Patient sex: F
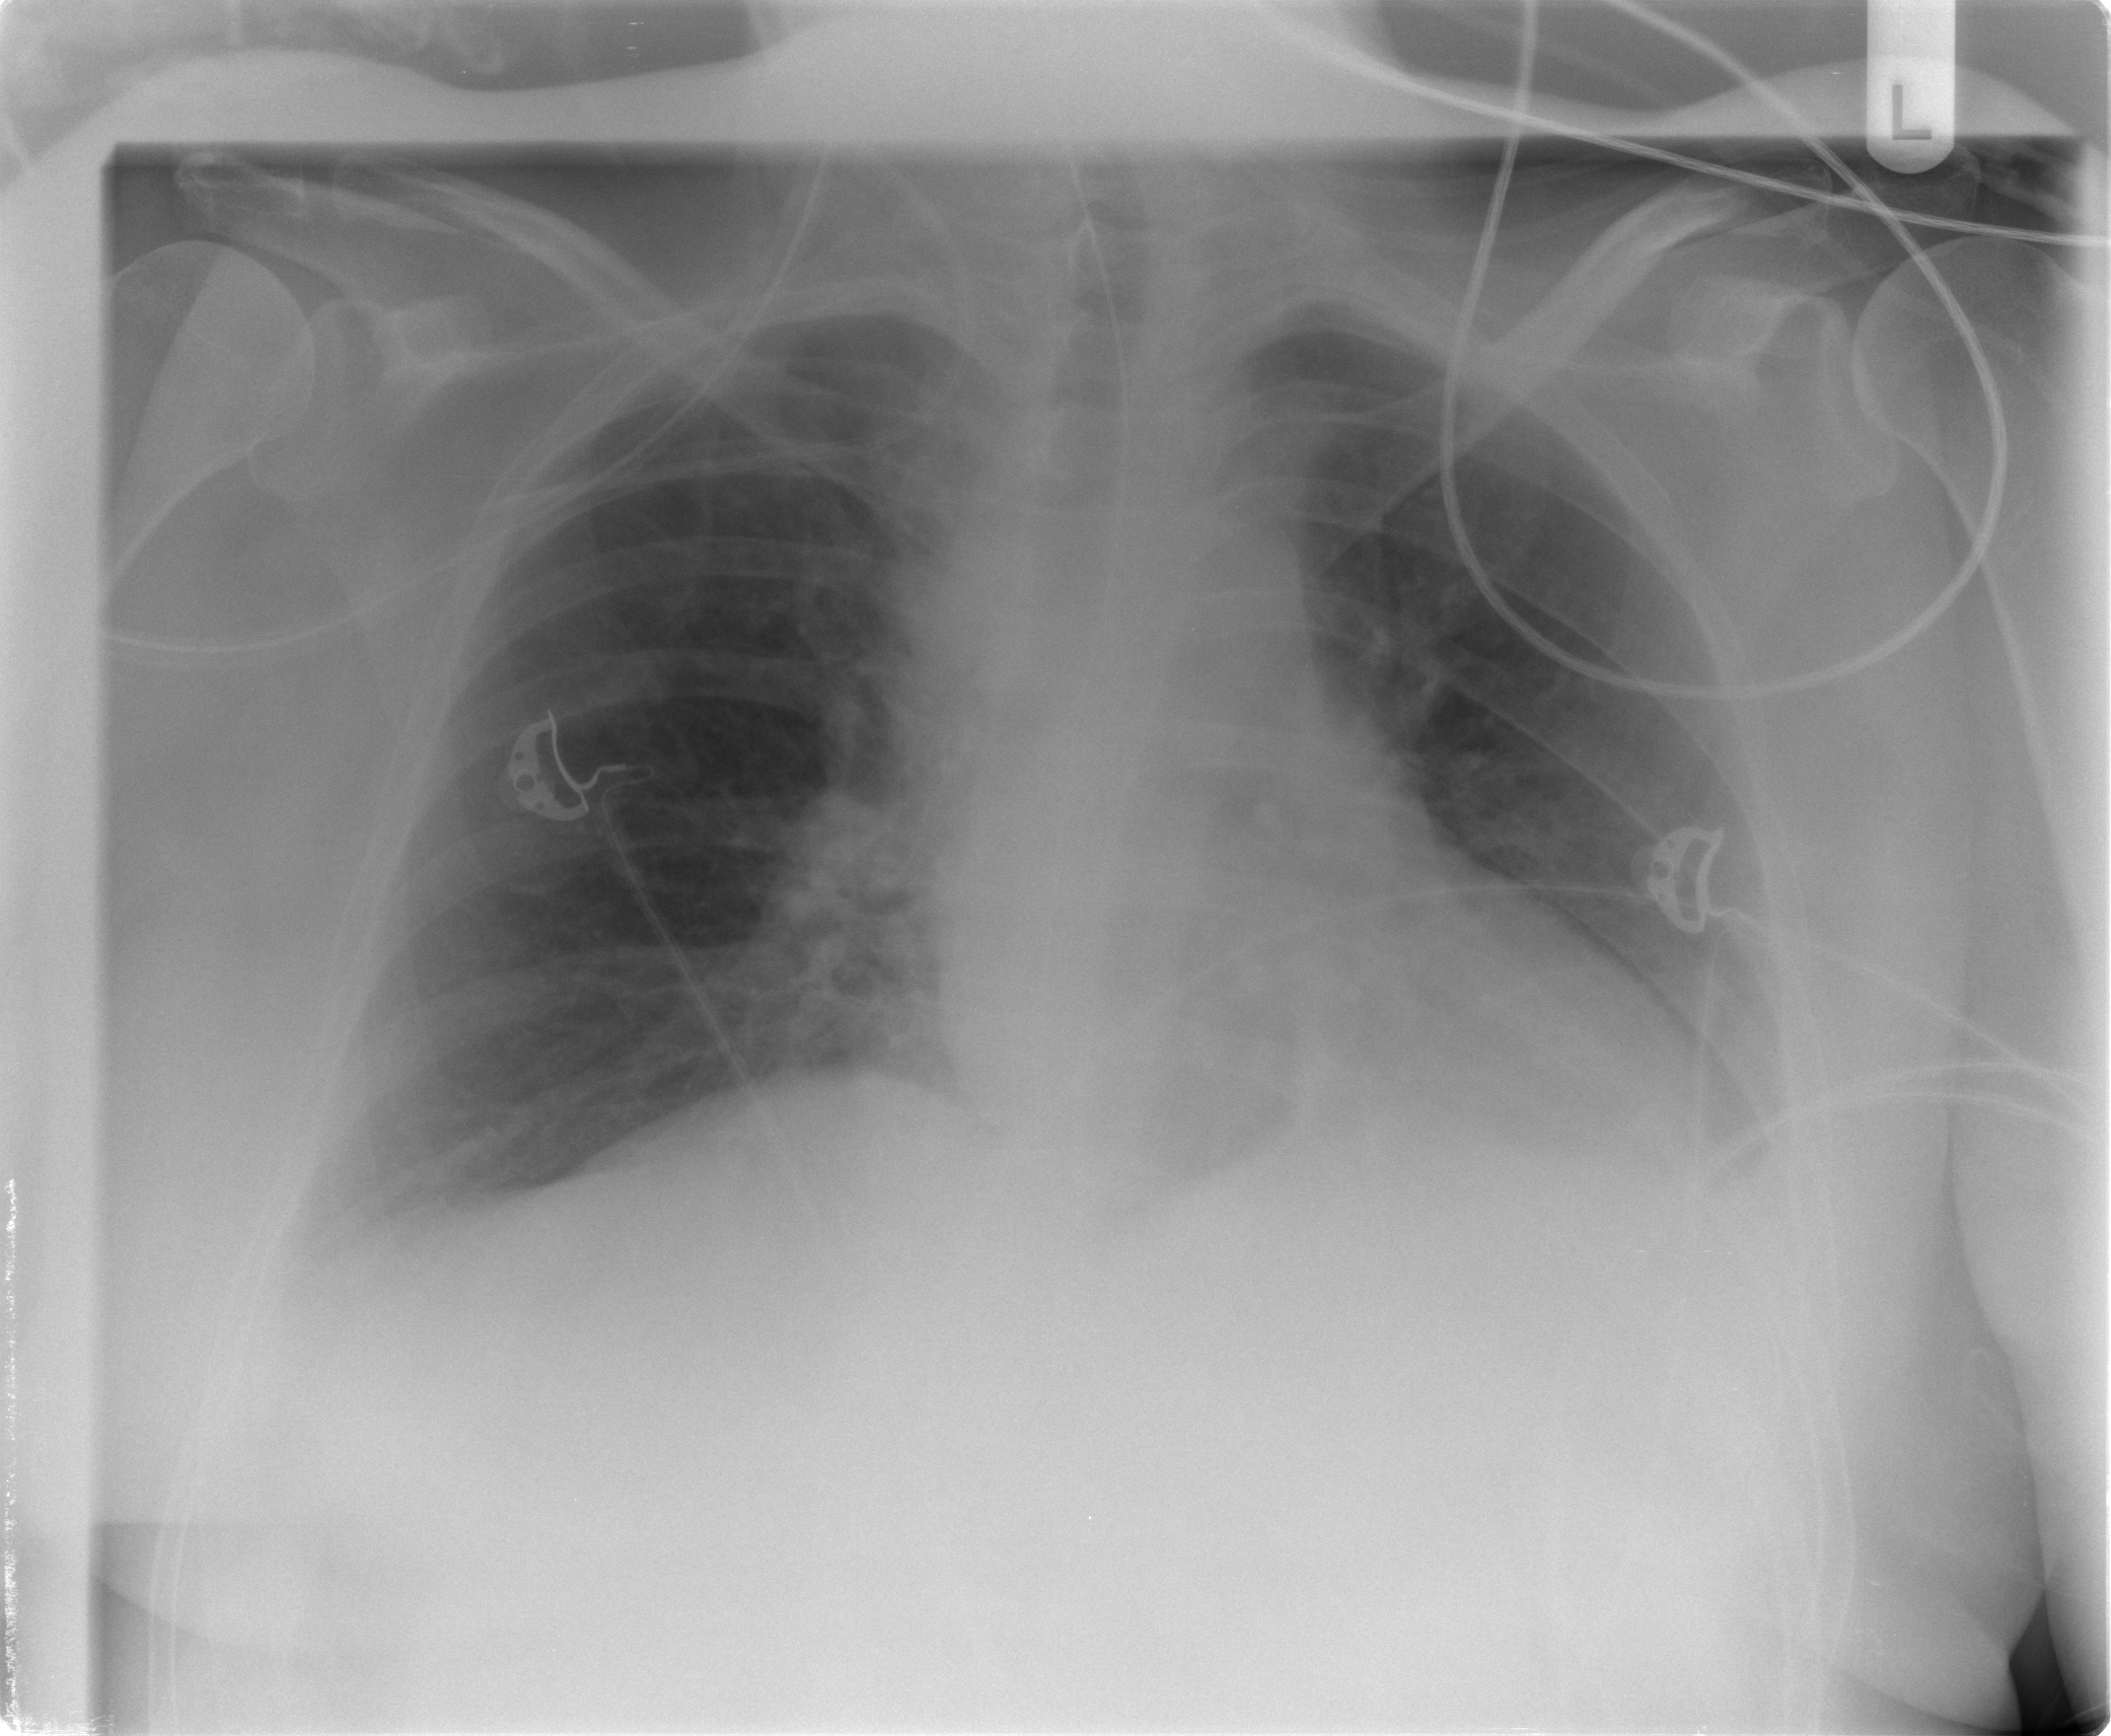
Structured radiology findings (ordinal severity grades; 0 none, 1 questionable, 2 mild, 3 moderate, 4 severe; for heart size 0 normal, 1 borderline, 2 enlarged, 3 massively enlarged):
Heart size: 0
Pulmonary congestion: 0
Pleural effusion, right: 2
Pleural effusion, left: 2
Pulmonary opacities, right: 0
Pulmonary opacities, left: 0
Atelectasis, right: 0
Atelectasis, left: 0